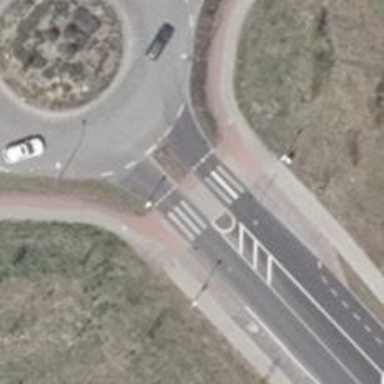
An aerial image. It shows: Secondary road with asphalt surface. It has separate sidewalks on both sides.